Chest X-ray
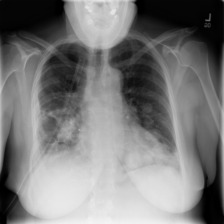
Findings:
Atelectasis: negative
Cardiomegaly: positive
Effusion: positive
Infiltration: positive
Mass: positive
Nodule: positive
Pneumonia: negative
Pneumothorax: negative
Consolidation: negative
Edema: negative
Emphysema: negative
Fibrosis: negative
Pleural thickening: positive
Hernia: negative